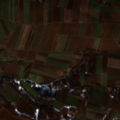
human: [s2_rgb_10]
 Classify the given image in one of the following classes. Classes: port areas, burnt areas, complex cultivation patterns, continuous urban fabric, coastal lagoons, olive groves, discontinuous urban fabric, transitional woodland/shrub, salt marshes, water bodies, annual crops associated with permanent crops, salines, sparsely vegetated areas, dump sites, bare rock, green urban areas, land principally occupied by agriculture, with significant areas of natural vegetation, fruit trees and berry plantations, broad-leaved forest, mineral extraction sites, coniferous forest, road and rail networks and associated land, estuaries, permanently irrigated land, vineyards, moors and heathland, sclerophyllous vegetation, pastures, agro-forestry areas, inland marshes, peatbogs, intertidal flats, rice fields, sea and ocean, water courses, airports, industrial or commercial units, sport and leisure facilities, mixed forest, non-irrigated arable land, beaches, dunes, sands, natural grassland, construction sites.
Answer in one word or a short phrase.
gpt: non-irrigated arable land, complex cultivation patterns, land principally occupied by agriculture, with significant areas of natural vegetation